Field crop: maize
Growth stage: 1
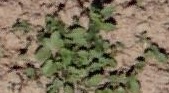
Species: convolvulus